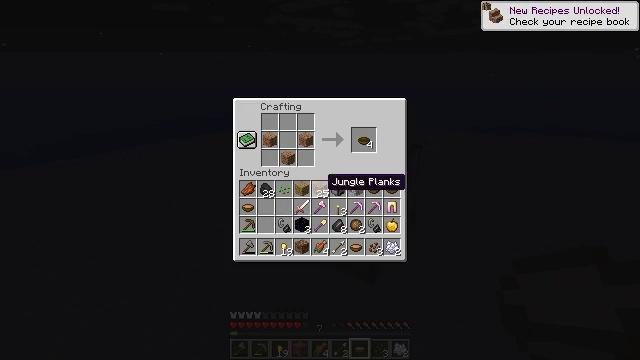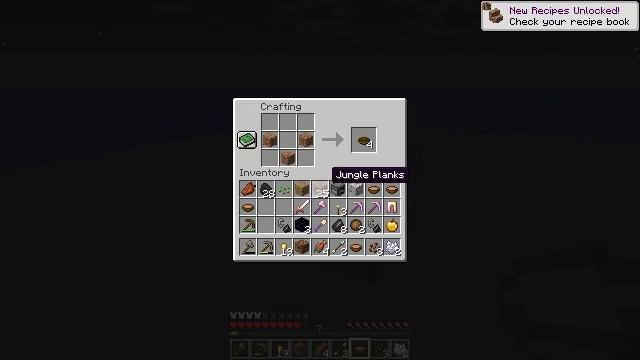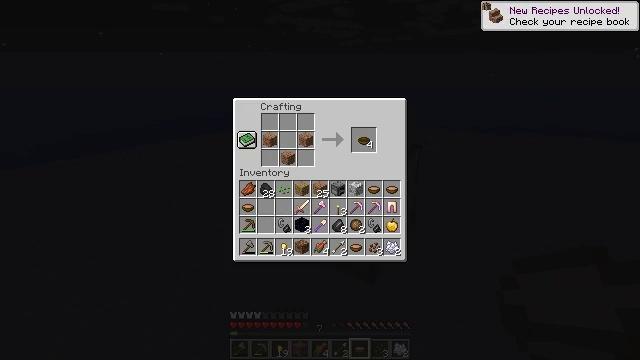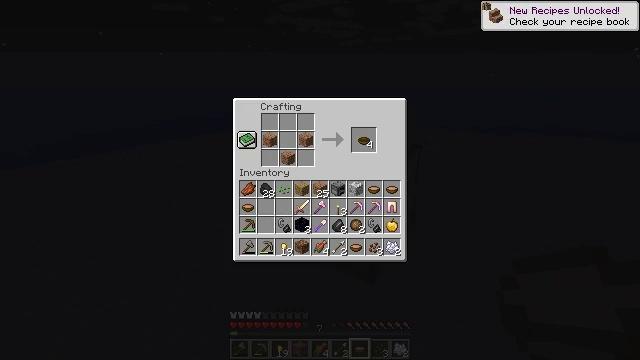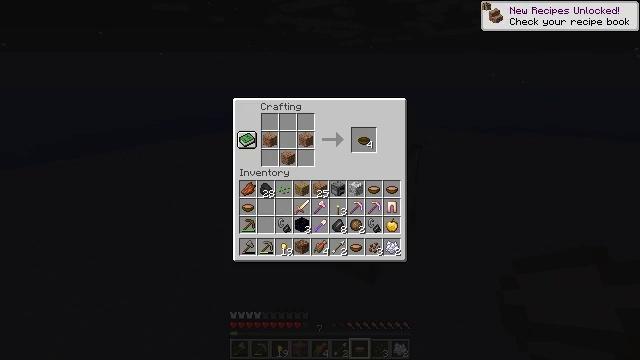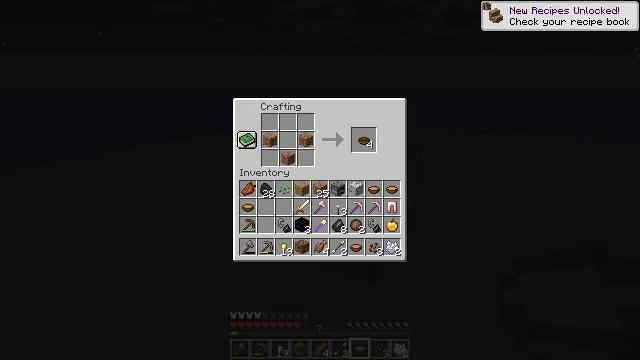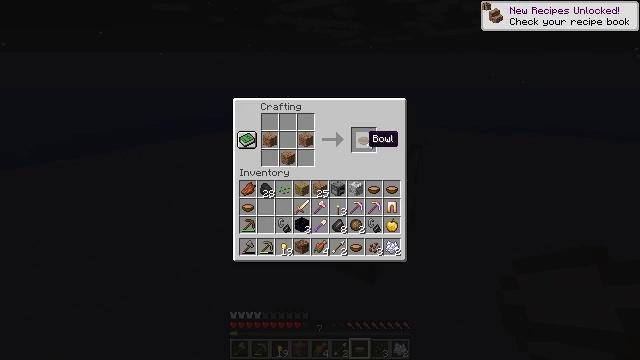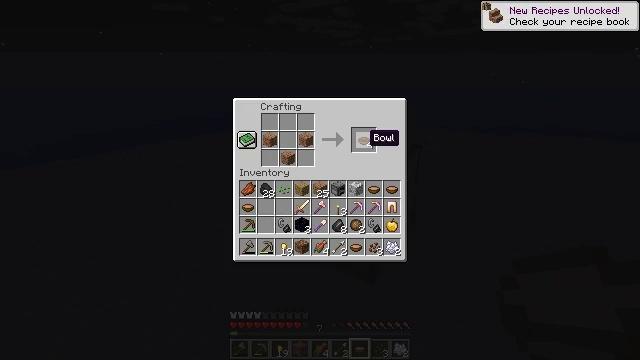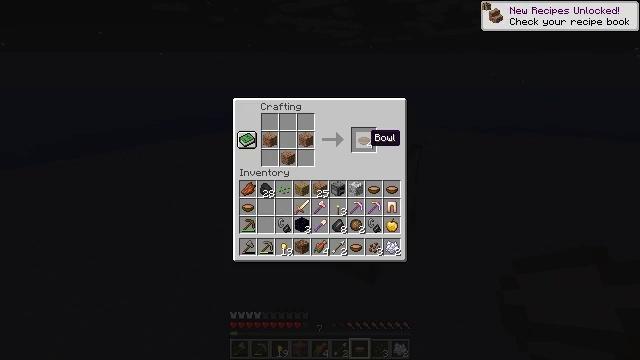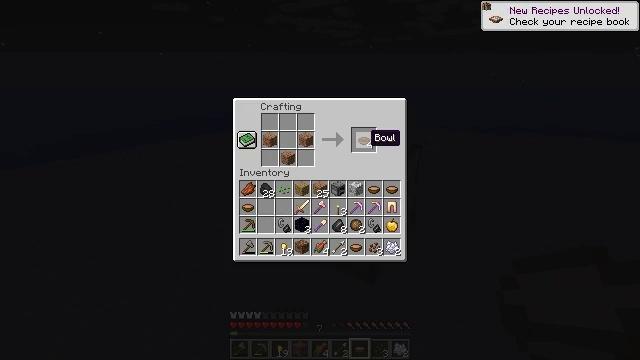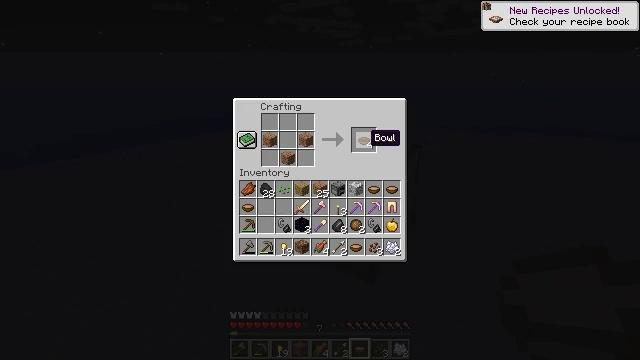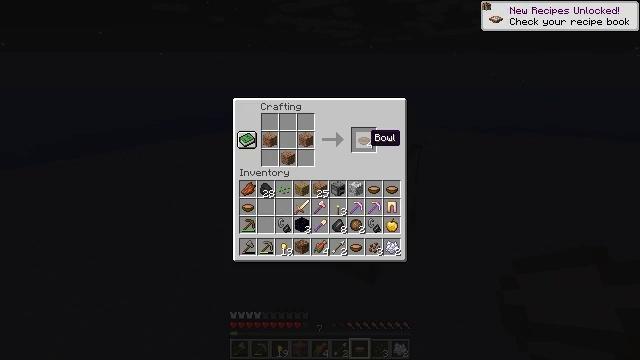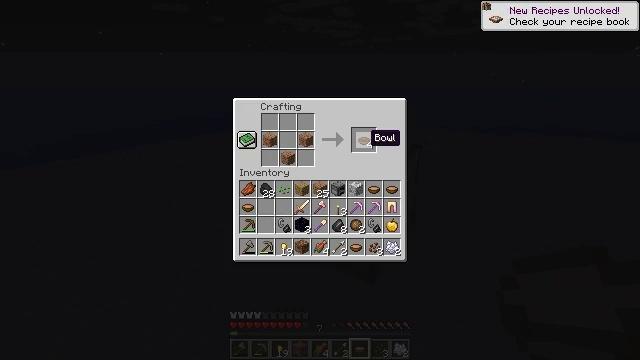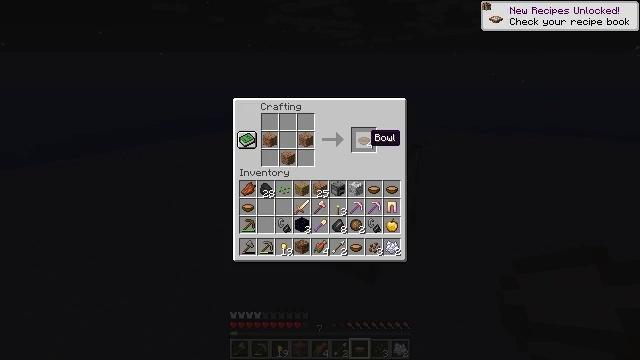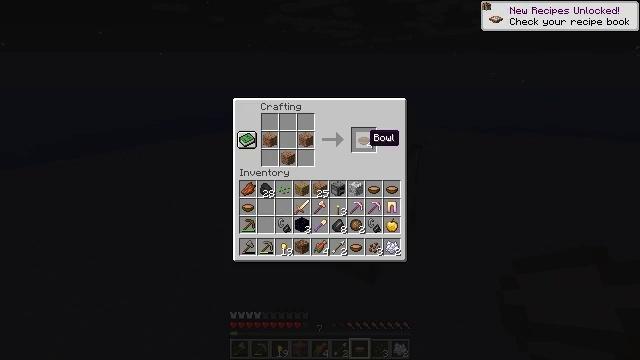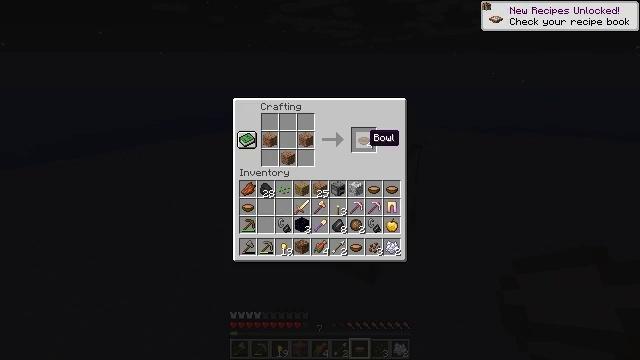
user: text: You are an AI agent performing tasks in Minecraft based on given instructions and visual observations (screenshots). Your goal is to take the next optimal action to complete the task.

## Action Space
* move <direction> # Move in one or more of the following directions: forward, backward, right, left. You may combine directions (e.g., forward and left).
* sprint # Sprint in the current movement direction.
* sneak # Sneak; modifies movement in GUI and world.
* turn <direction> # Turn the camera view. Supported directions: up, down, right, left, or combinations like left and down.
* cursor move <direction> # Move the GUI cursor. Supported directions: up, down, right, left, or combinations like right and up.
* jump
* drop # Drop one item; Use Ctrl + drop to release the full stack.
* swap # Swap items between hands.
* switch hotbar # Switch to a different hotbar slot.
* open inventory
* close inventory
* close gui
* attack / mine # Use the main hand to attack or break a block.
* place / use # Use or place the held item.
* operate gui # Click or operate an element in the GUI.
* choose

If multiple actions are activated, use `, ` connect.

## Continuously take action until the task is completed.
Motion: motion action
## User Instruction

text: Put materials in the crafting table and make a bowl.
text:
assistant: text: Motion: no_op
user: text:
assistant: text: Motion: cursor move right and up
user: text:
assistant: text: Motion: cursor move right and up
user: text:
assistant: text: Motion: no_op
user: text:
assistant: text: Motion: cursor move right
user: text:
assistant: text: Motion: sneak
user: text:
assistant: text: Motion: sneak
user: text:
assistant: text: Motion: sneak
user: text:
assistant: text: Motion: sneak
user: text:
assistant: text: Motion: sneak
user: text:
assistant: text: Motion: sneak
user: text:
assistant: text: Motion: sneak
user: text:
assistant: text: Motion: sneak
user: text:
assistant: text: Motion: sneak
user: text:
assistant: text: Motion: sneak
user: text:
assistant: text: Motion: sneak
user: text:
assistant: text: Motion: sneak
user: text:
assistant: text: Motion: no_op
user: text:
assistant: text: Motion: no_op
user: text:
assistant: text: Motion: sneak
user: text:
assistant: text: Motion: sneak
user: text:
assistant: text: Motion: sneak
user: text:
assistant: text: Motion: sneak, operate gui
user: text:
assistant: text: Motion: sneak, operate gui
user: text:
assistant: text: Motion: sneak, operate gui
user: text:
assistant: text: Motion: sneak
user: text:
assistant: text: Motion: sneak
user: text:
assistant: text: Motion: sneak
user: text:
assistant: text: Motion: sneak